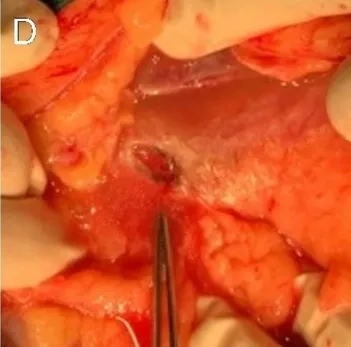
Intraoperative finding of gastric perforation.
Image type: medical_photograph (other_medical_photograph)